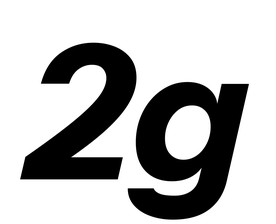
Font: InstrumentSans-Italic_Bold_Italic